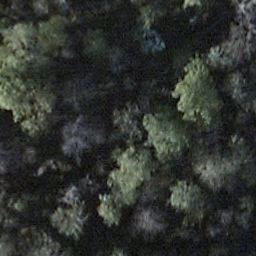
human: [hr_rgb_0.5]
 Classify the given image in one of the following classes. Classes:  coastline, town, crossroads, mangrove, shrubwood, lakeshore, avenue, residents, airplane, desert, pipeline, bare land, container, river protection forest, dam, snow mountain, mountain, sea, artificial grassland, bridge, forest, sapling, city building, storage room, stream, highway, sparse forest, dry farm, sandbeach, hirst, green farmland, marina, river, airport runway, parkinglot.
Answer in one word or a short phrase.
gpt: shrubwood